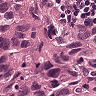
Metastatic tissue present: yes